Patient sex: F
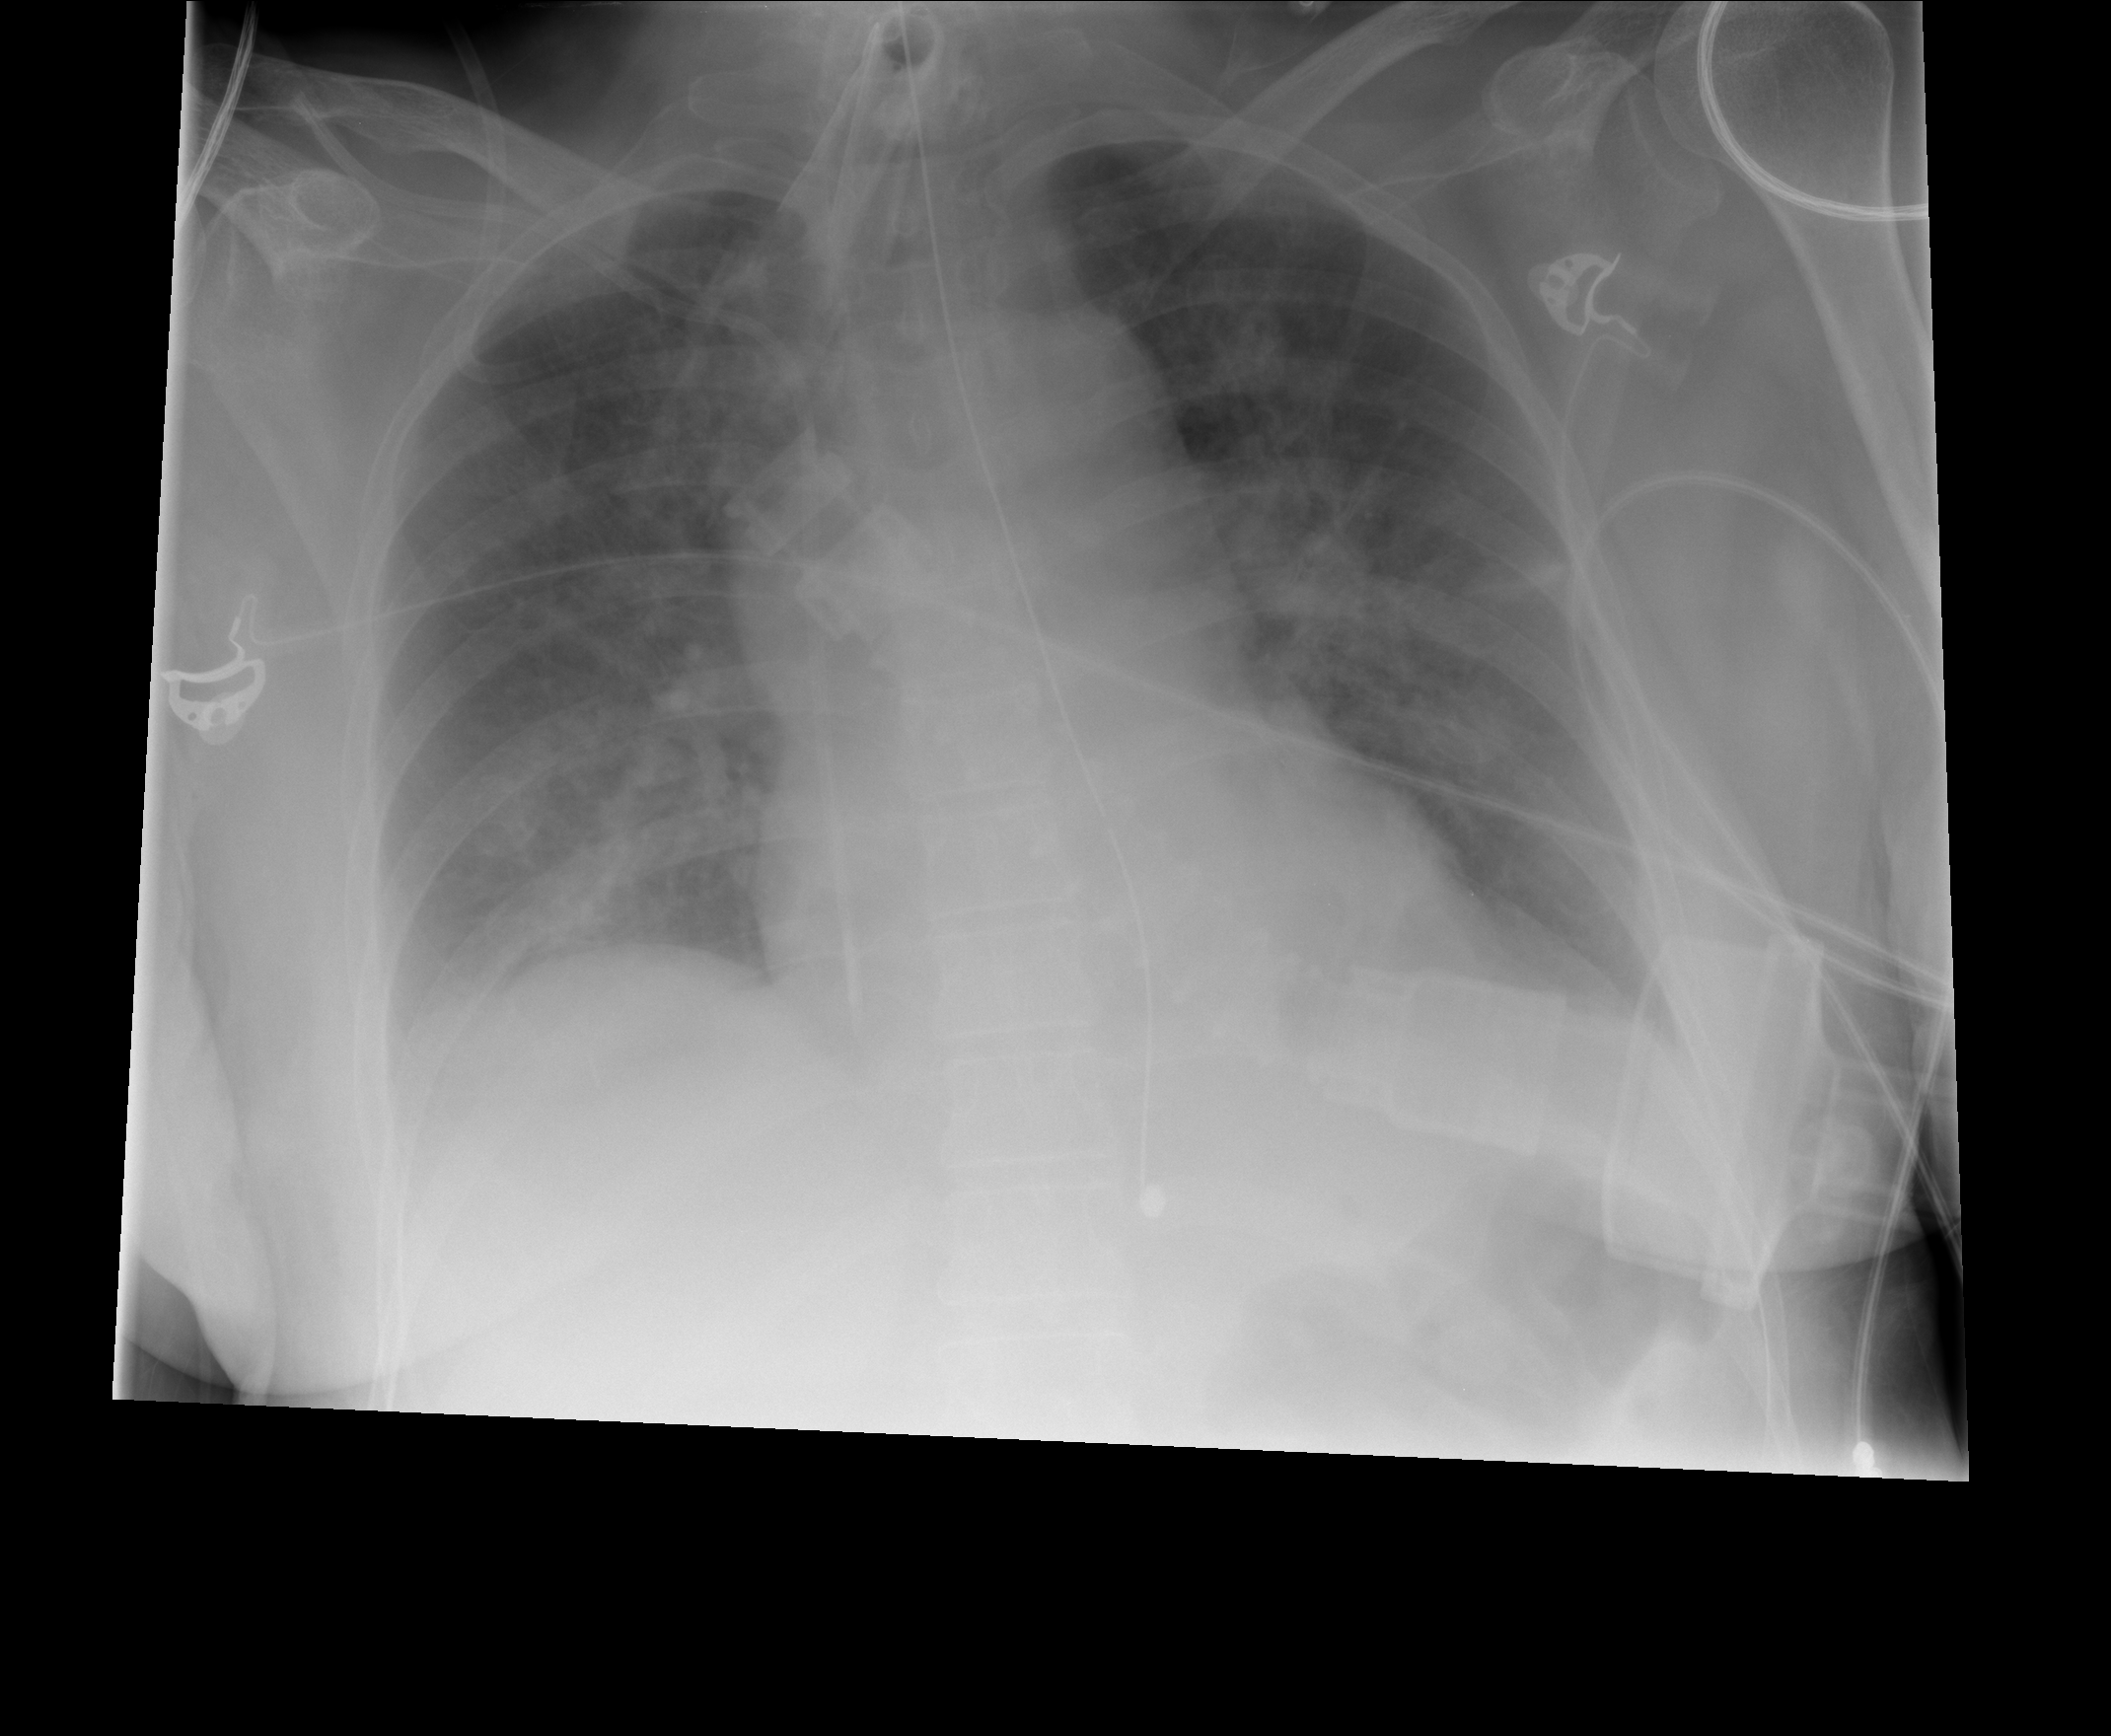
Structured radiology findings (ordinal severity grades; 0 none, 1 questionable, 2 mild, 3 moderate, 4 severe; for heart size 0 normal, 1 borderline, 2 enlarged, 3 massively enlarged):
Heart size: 0
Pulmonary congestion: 2
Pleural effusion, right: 1
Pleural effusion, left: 0
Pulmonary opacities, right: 3
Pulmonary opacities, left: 3
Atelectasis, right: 2
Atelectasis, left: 2